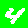
Digit: 4